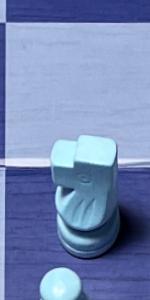
Label: Knight_White